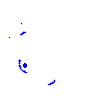
Particle: kaon